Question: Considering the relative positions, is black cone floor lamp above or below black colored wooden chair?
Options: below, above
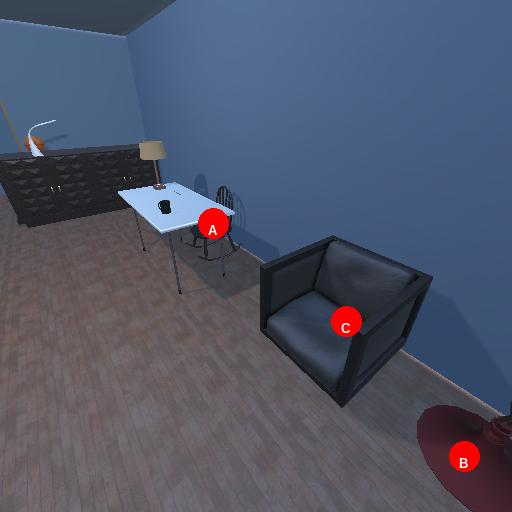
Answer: below